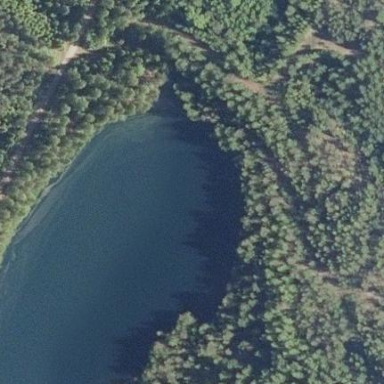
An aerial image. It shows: Pond with natural water.